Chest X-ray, PA view. Patient: 44 years old, sex M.
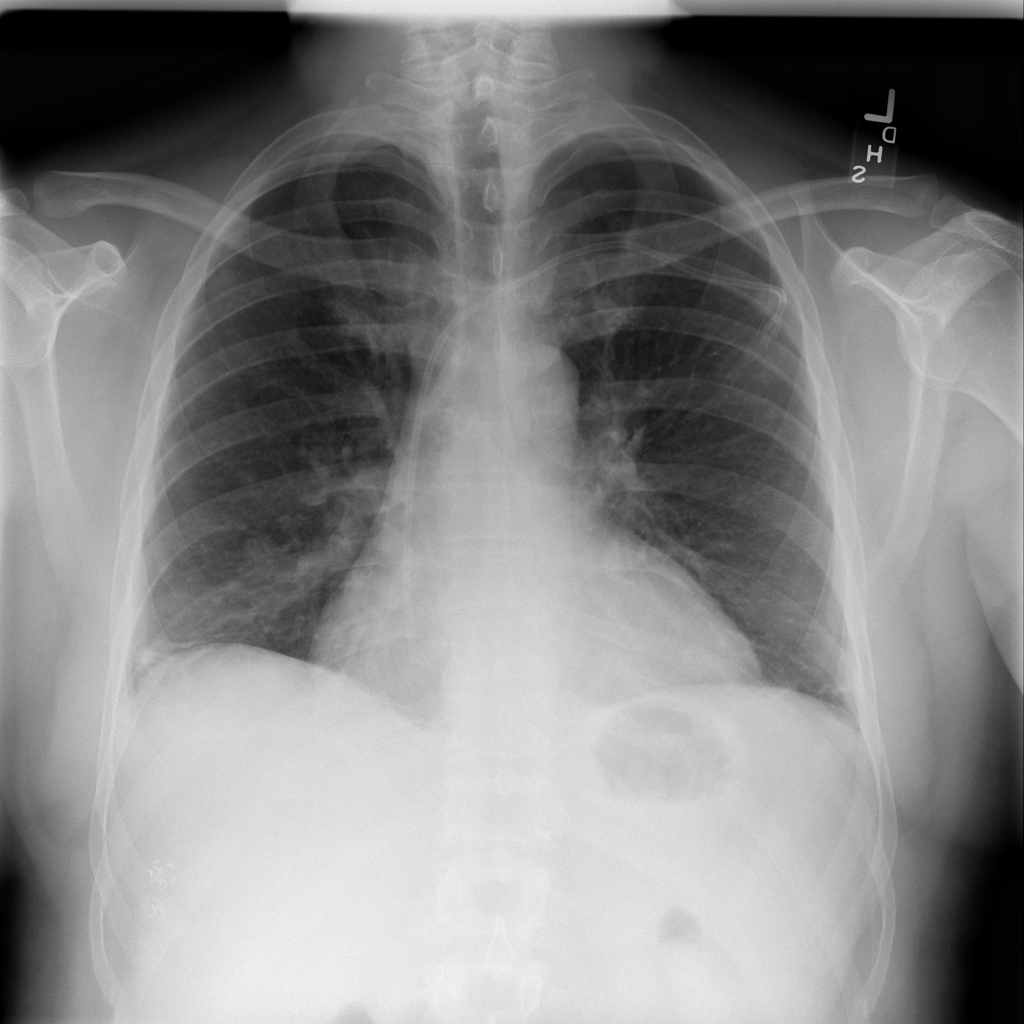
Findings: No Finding